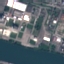
Land use / land cover class: Industrial